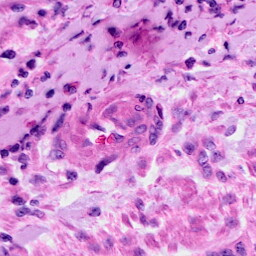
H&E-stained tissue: Cervix